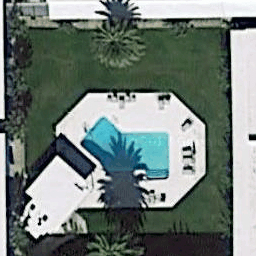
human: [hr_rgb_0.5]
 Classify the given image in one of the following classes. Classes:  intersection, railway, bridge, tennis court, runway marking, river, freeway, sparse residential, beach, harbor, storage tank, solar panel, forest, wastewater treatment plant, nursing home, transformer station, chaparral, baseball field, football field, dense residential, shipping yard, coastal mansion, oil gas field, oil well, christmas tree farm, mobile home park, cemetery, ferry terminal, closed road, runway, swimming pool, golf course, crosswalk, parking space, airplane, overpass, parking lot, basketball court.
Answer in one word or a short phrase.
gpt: swimming pool